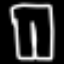
Label: pants